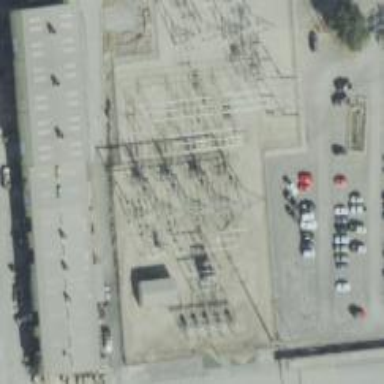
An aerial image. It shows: Switch for power supply.